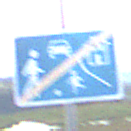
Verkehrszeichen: EndeVerkehrsberuhigterBereich
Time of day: SunriseSunset
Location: Outdoor (Nature)
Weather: PartlyCloudy
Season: NotSpecified
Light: Natural